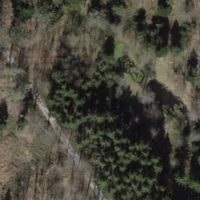
EUNIS habitat code: 41
Species observed at this site:
Ilex aquifolium